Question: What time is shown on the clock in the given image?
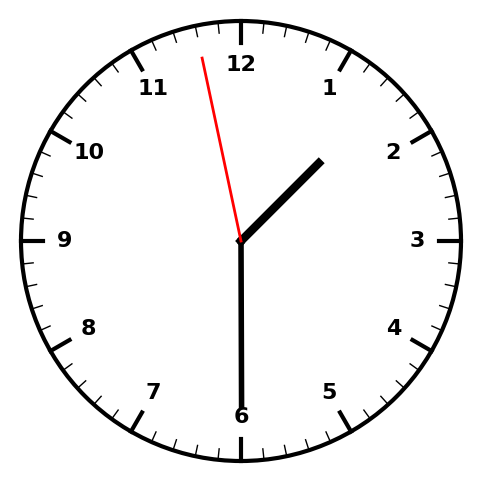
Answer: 01:29:58